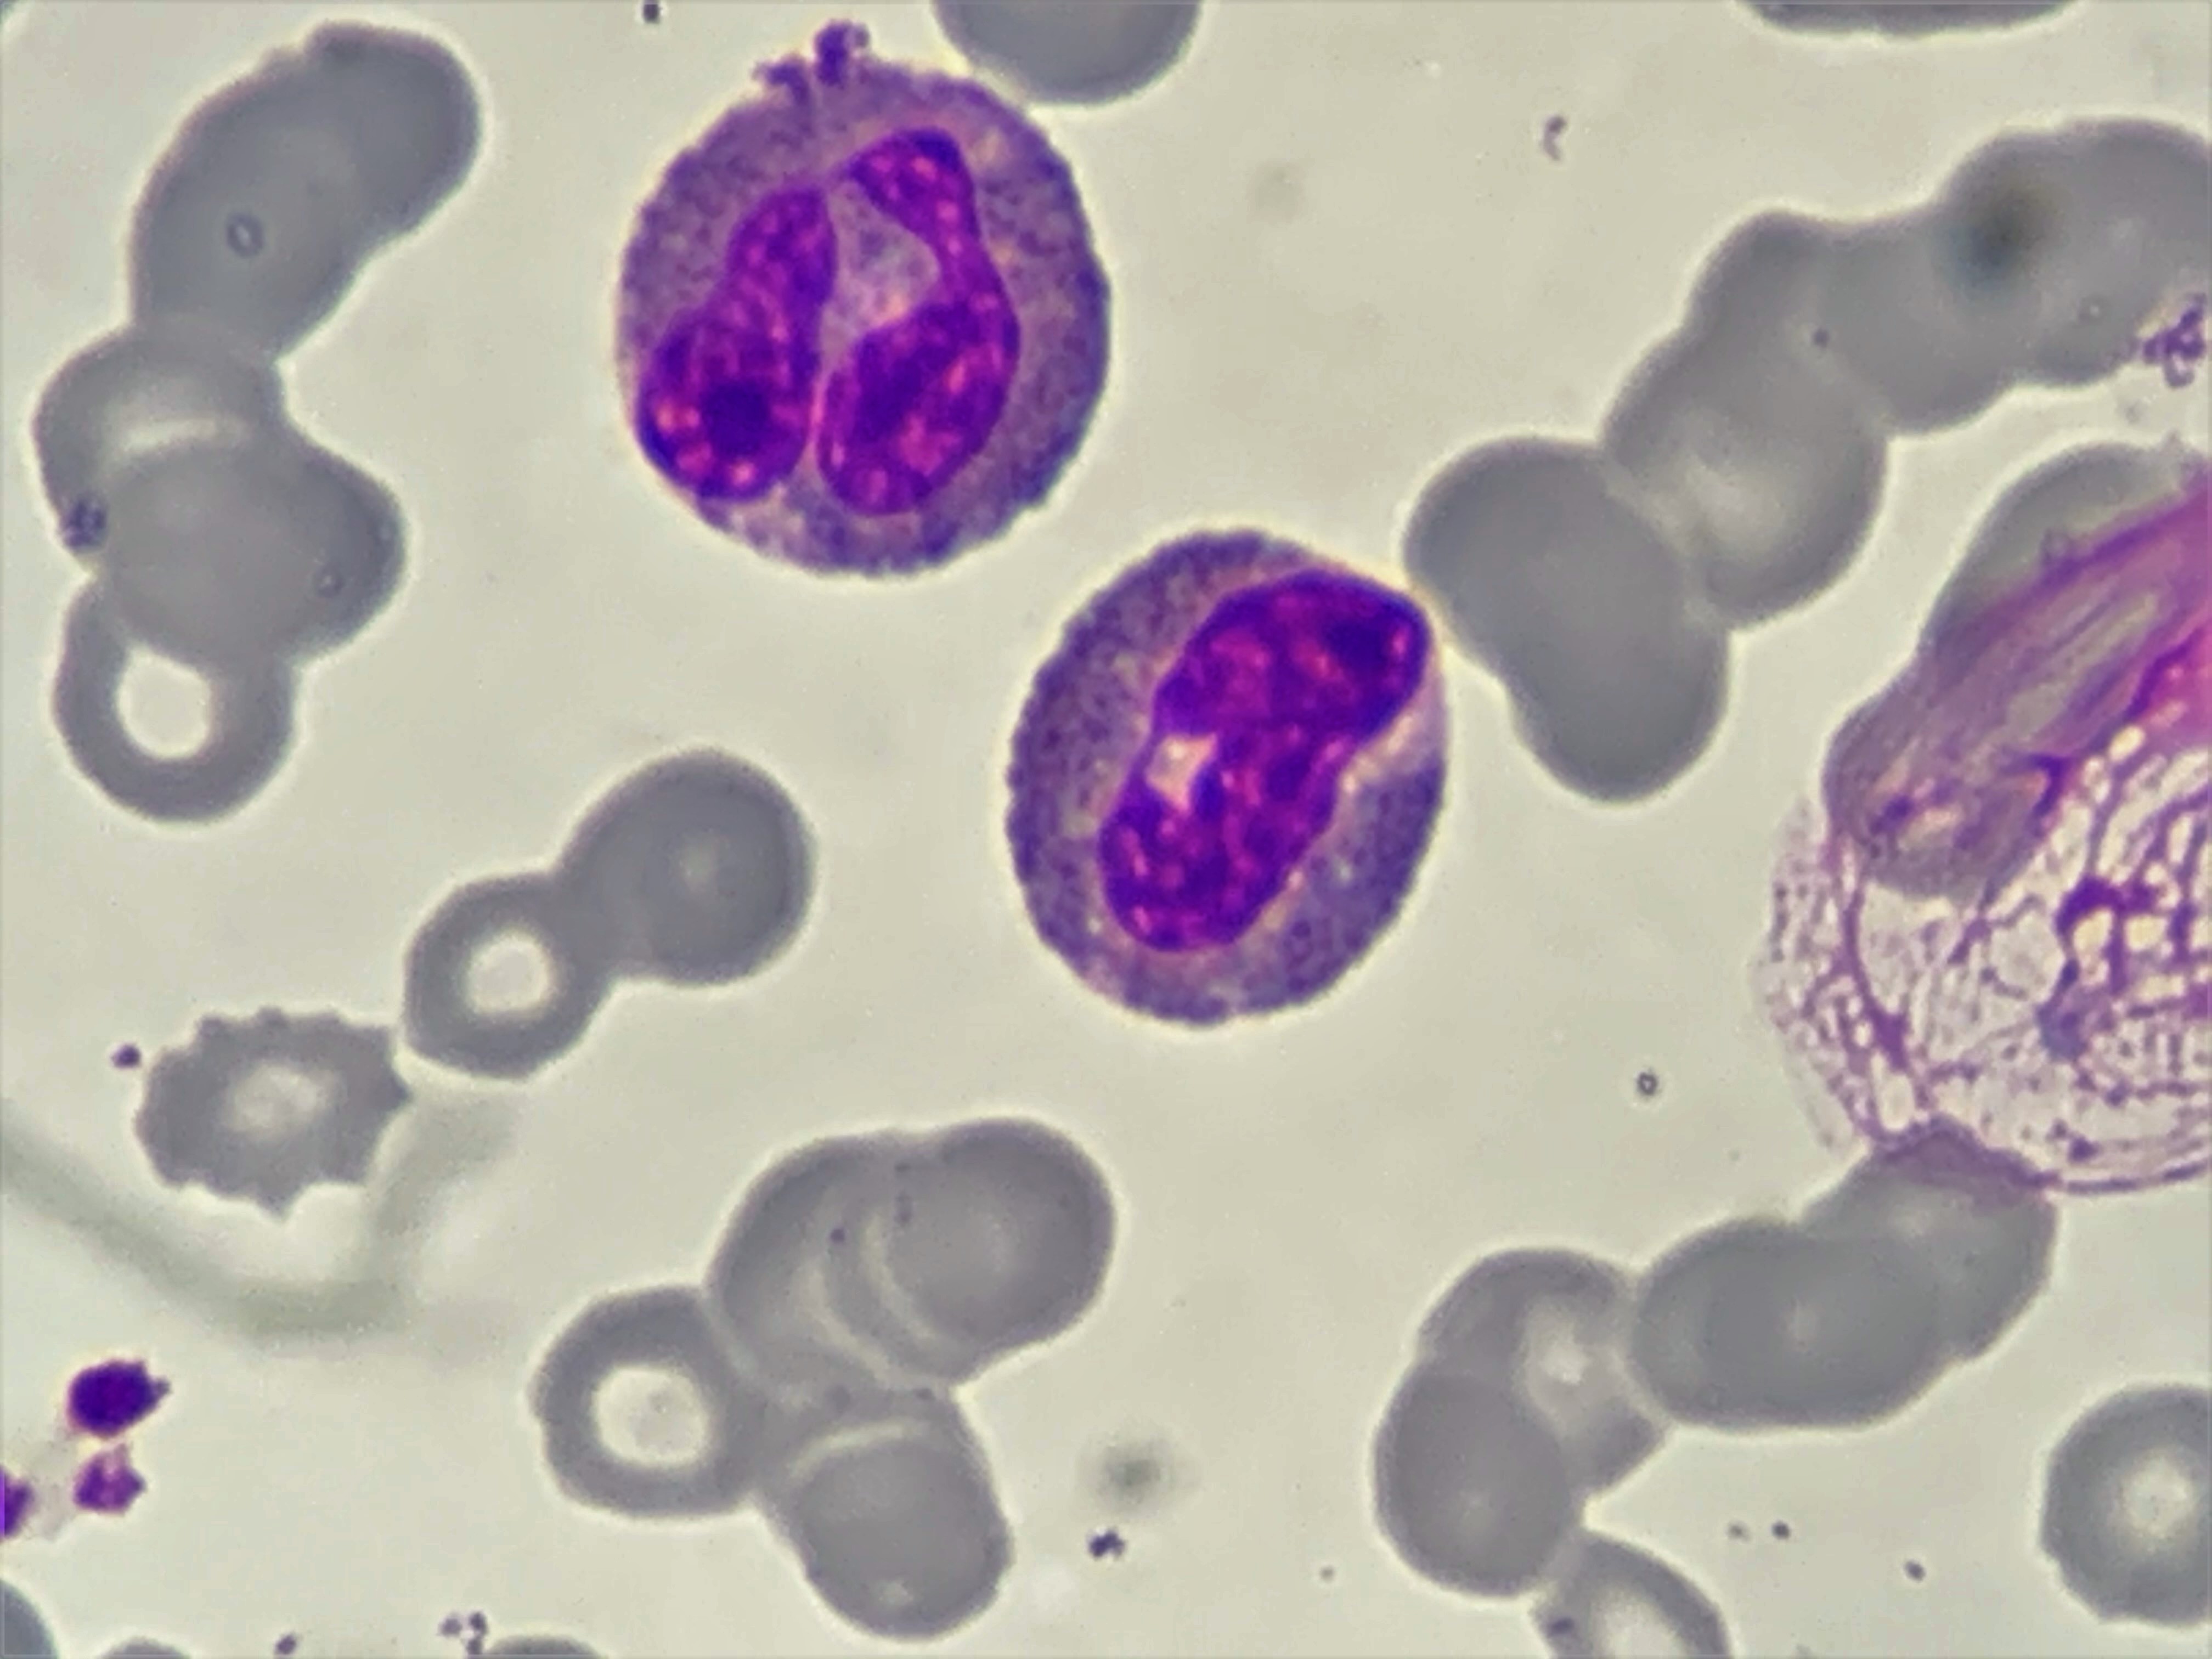
Cell type: EOSINOPHILS